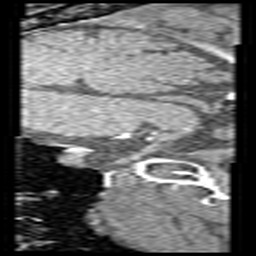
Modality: angio
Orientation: sagittal
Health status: ill
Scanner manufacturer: siemens
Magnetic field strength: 3 T
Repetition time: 0.023 s
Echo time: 0.0042 s